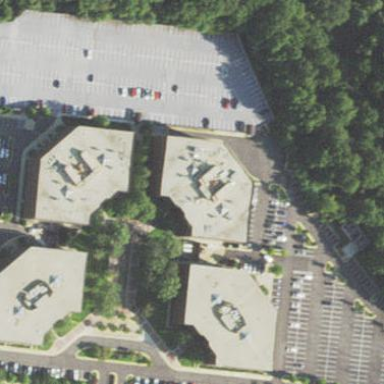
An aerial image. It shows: Office building.